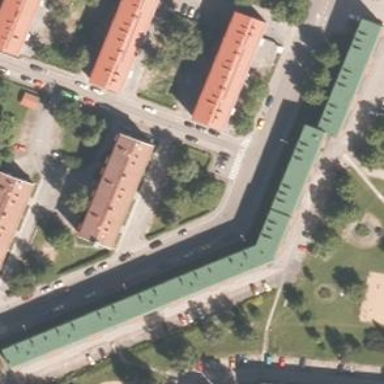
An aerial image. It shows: Saltbox-shaped roof distinguishes these apartments.